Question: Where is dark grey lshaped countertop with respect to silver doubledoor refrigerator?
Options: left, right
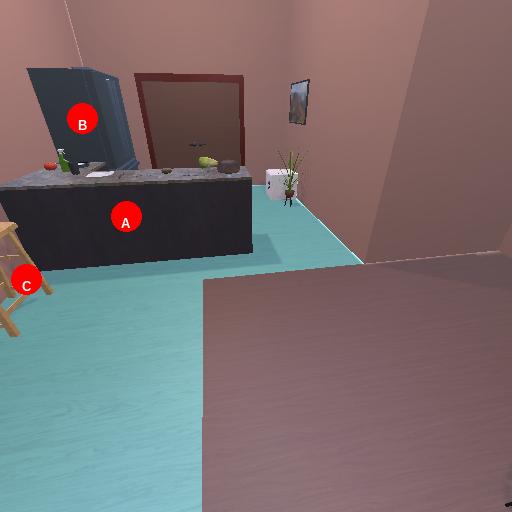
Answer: left